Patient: sex M, age 48
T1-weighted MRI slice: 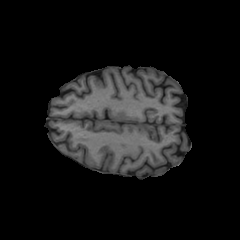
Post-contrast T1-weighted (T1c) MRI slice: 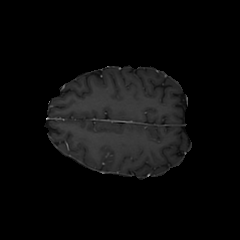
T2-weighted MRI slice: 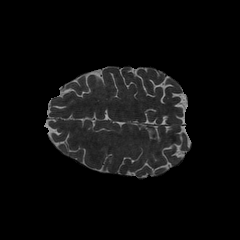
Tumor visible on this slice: no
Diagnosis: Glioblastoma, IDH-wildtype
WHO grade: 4